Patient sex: M
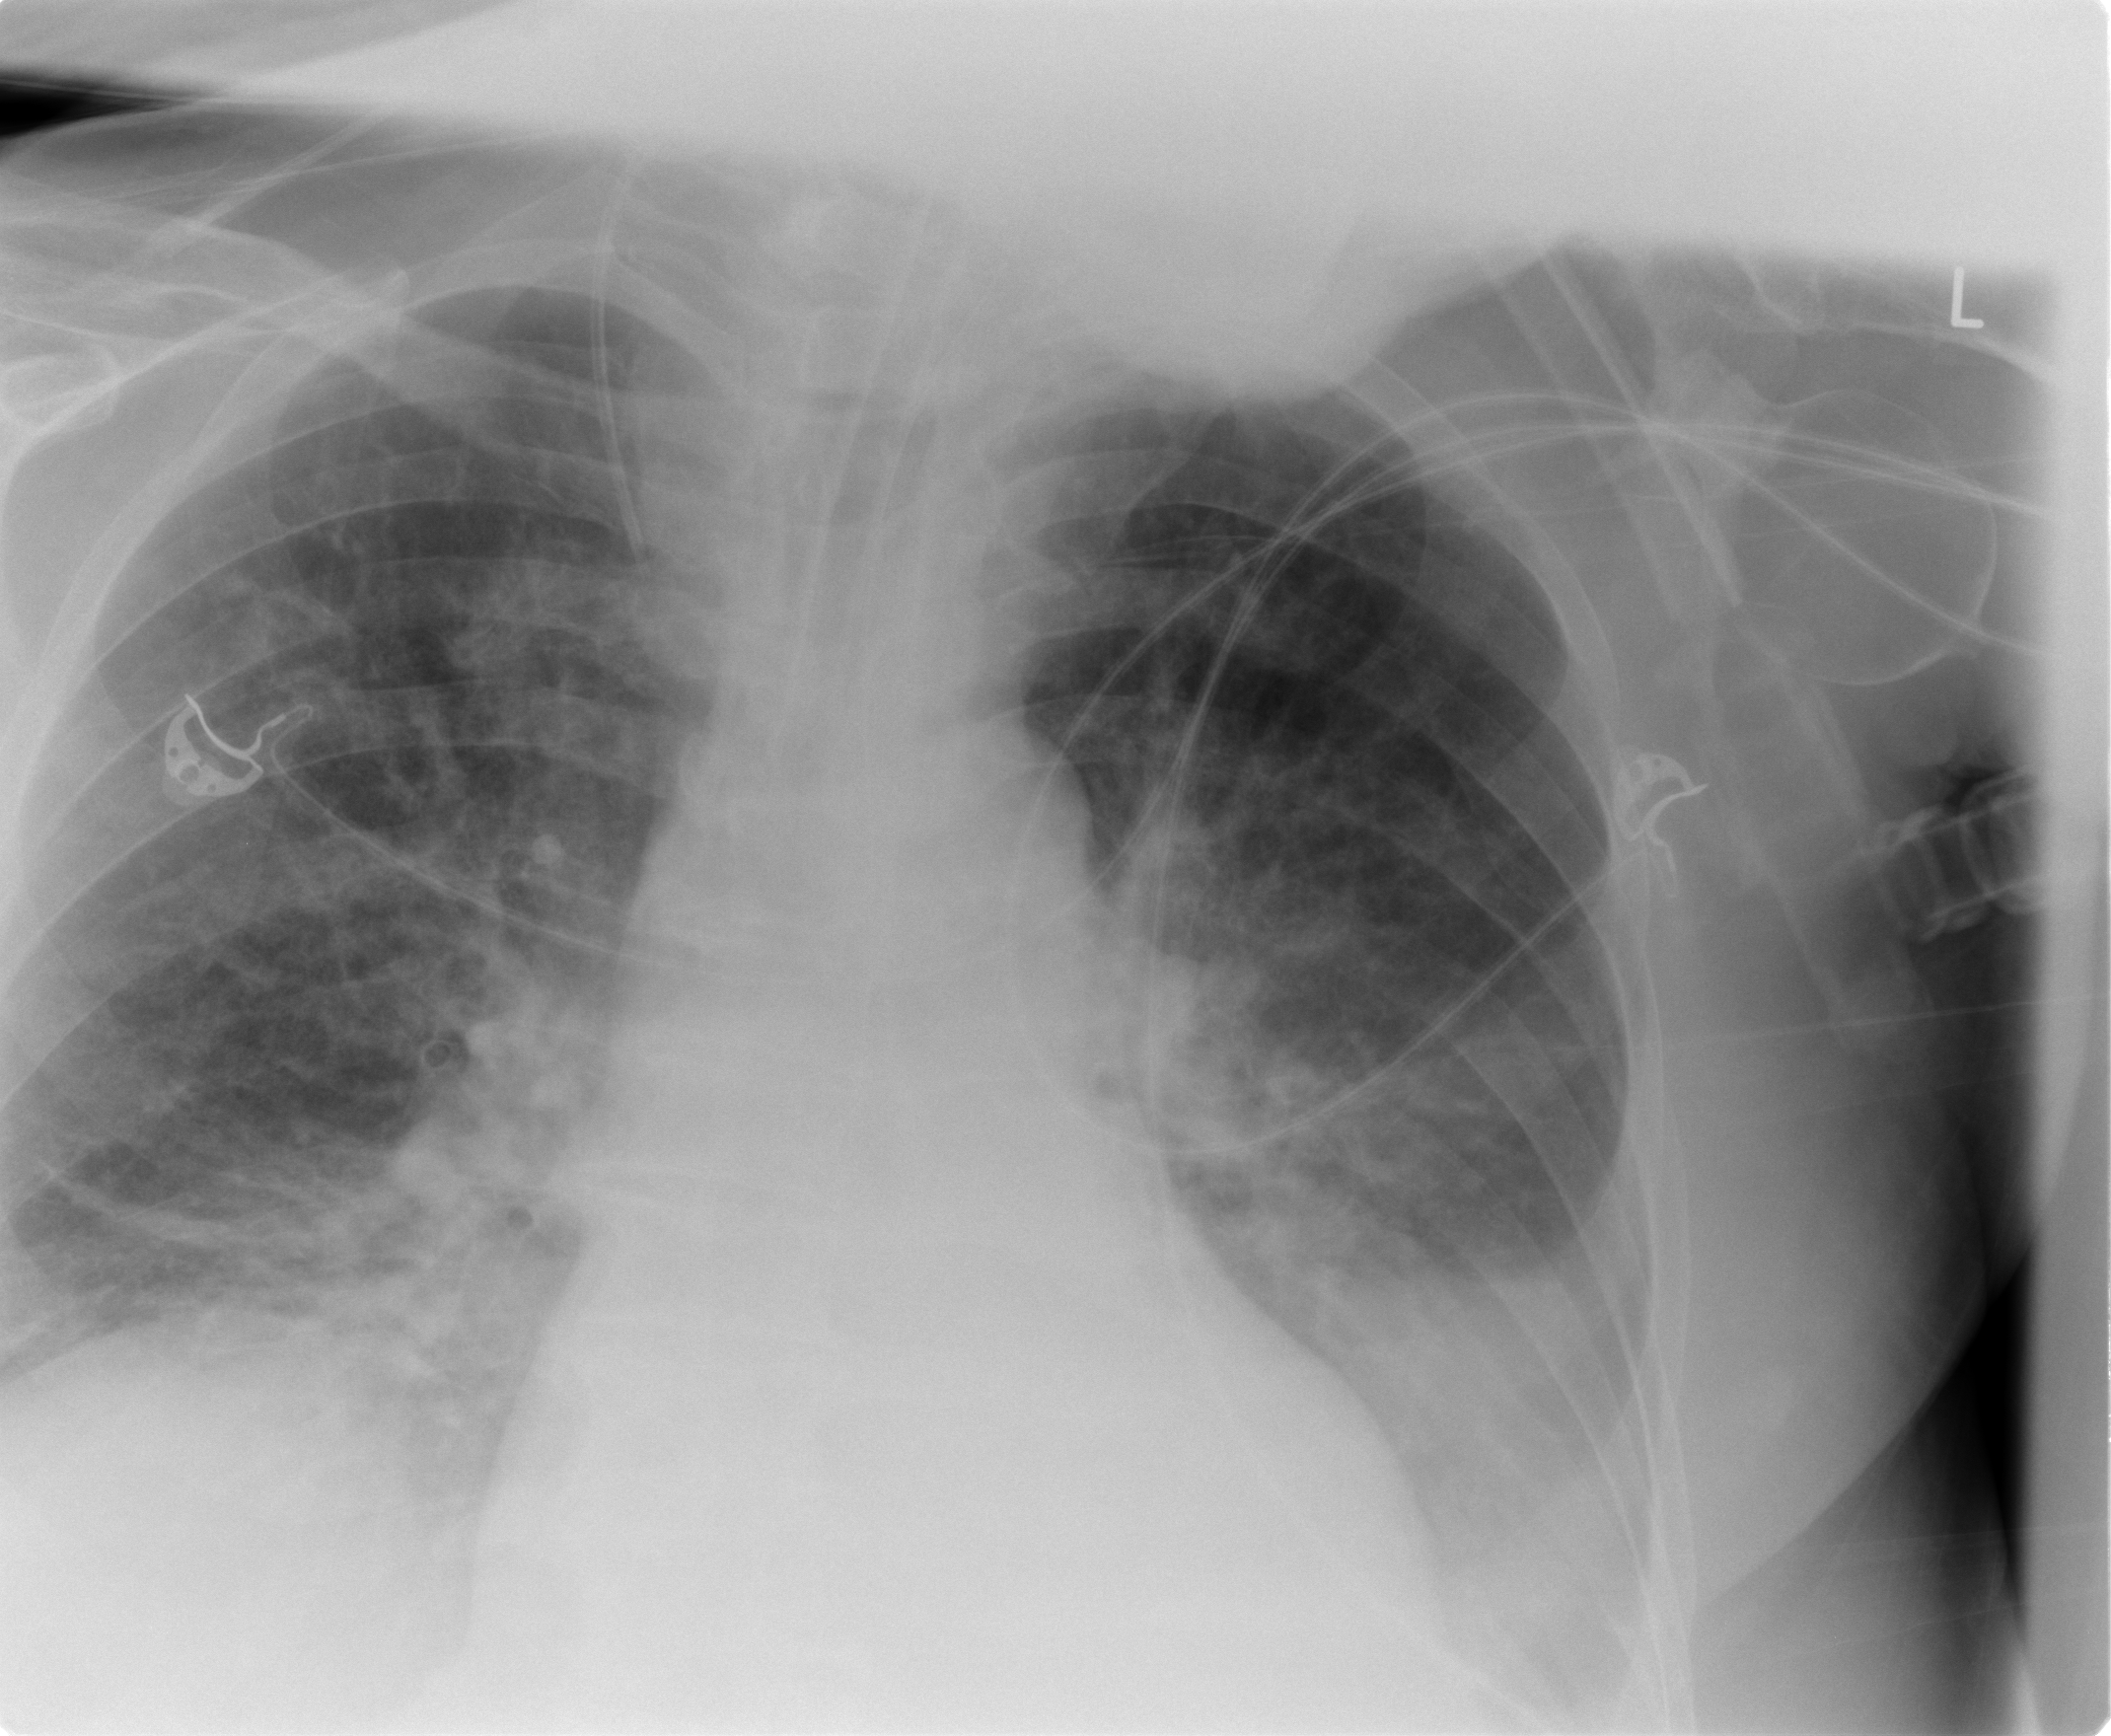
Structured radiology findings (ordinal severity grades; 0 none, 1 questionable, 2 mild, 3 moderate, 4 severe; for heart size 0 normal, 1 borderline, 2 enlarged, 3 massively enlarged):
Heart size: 0
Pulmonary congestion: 0
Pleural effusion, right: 1
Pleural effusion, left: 2
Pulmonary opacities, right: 0
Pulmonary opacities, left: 0
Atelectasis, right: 1
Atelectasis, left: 2